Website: ulta-beauty
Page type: customer-info-address
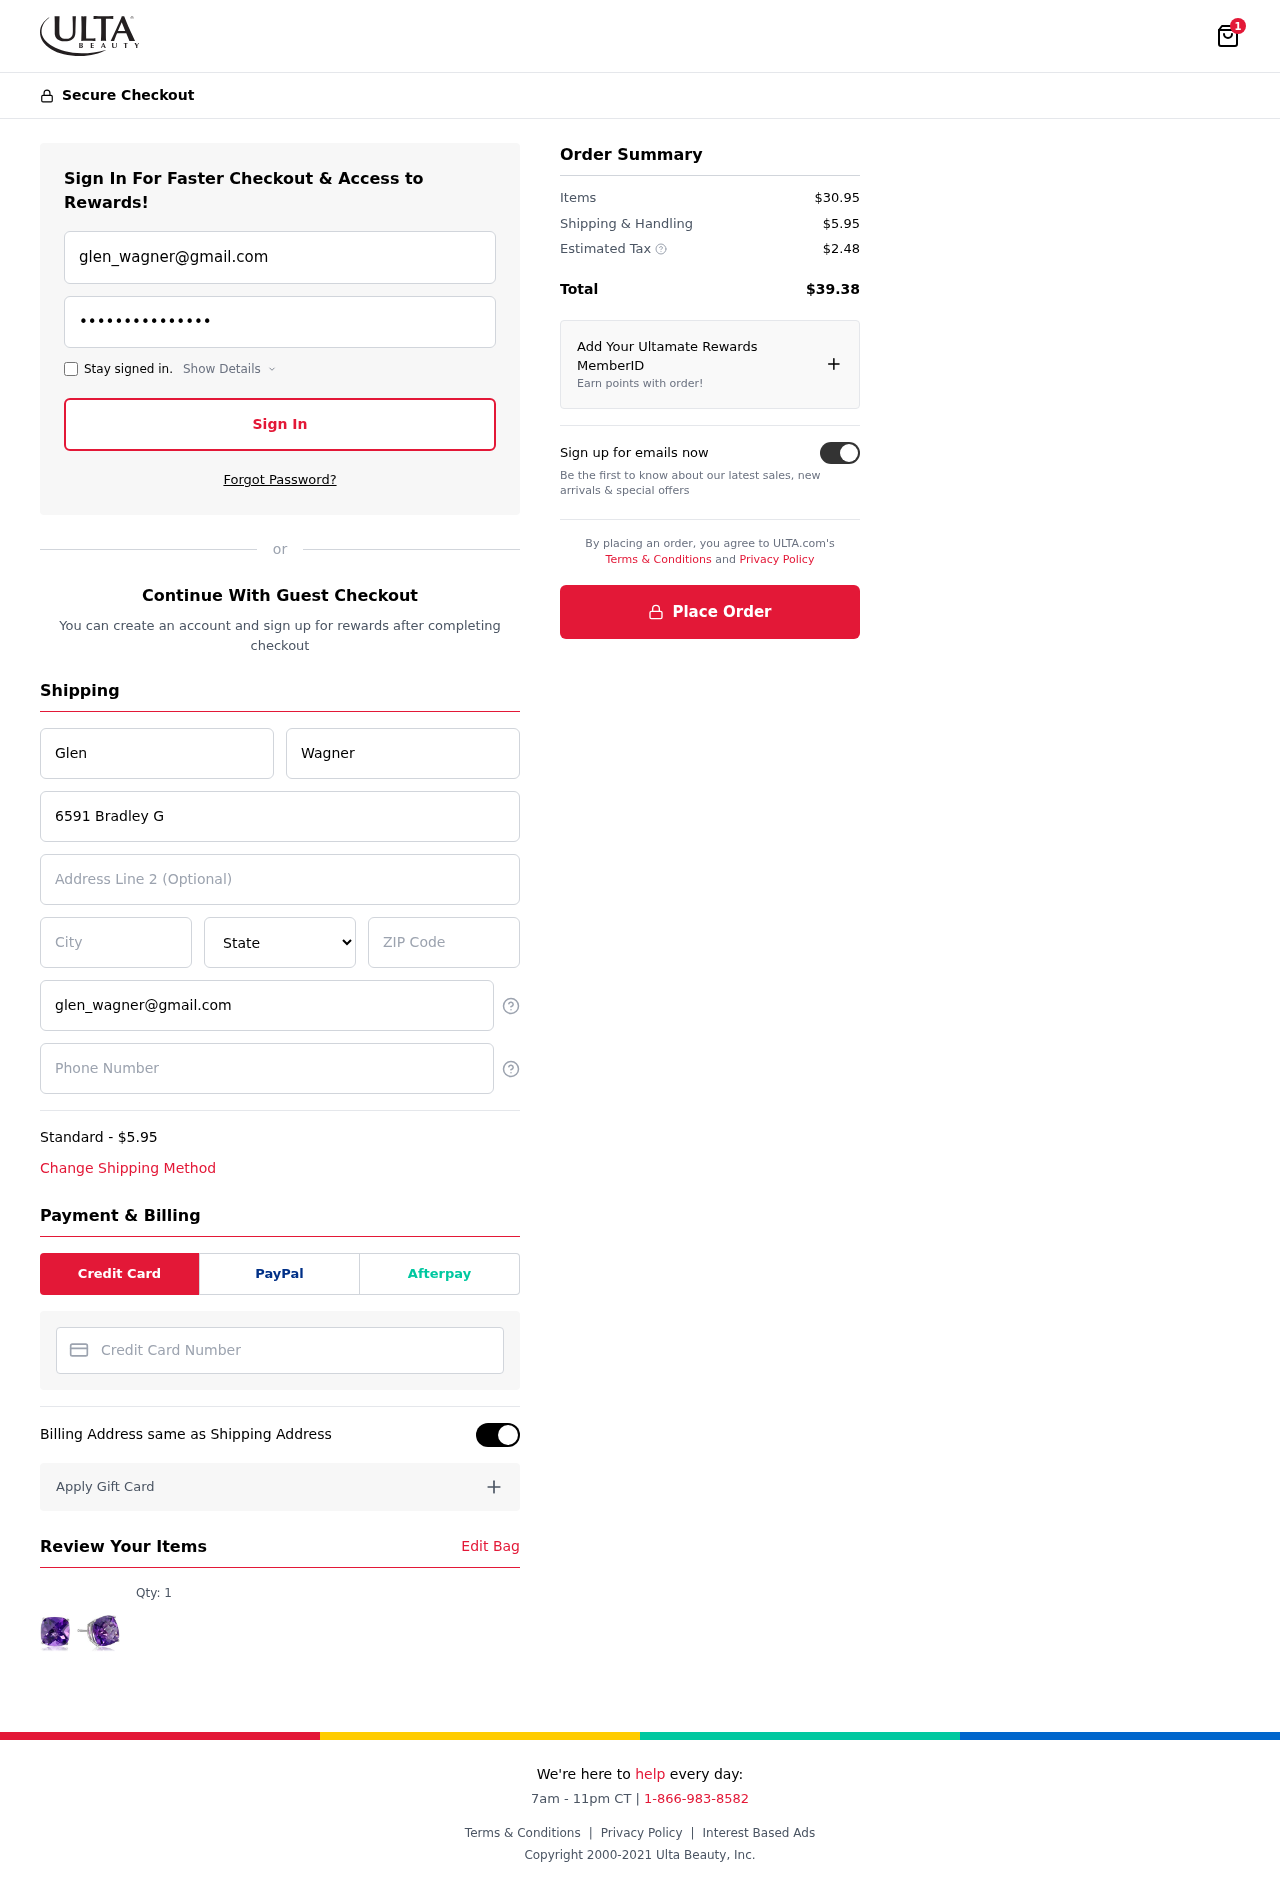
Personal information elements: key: PII_CARD_NUMBER
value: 4578 7452 5978 0314
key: PII_CITY
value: Kevinberg
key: PII_EMAIL
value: glen_wagner@gmail.com
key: PII_FIRSTNAME
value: Glen
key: PII_LASTNAME
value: Wagner
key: PII_PHONE
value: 7793953192
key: PII_POSTCODE
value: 66241
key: PII_STATE
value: Idaho
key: PII_STREET
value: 6591 Bradley Gardens Apt. 732
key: PII_STREET2
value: Apt. 015
Product elements: key: PRODUCT1_QUANTITY
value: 1
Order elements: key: ORDER_NUM_ITEMS
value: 1
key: ORDER_SHIPPING_COST
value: $5.95
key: ORDER_ITEMS_TOTAL
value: $30.95
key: ORDER_SHIPPING_COST2
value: $5.95
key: ORDER_TAX
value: $2.48
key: ORDER_TOTAL
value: $39.38